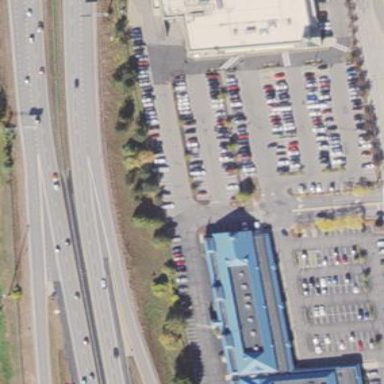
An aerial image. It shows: Retail area.